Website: bh-photo
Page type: payment
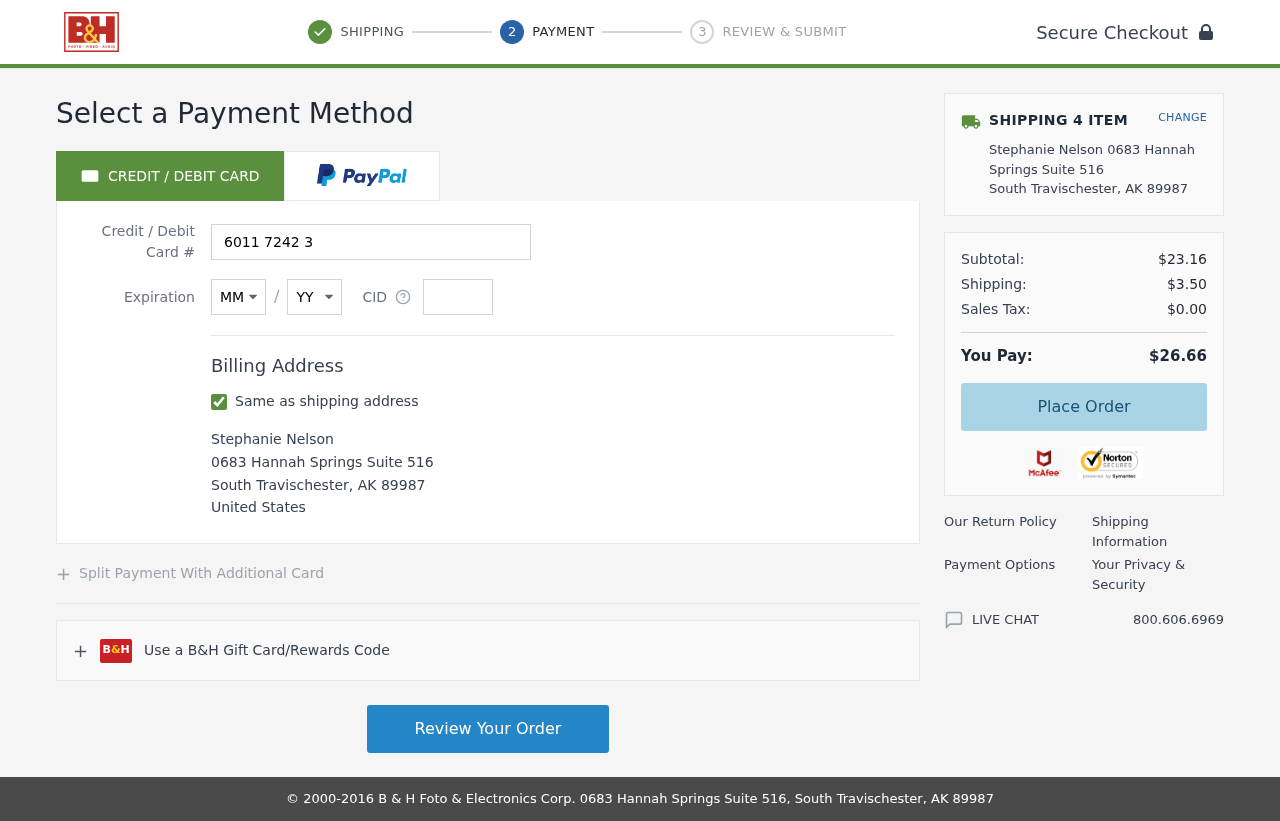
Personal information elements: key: PII_CARD_CVV
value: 054
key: PII_CARD_EXPIRY_MONTH
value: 11
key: PII_CARD_EXPIRY_YEAR
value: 27
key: PII_CARD_NUMBER
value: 6011 7242 3086 9207
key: PII_CITY
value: South Travischester
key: PII_COUNTRY
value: United States
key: PII_FULLNAME
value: Stephanie Nelson
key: PII_POSTCODE
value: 89987
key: PII_STATE_ABBR
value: AK
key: PII_STREET
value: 0683 Hannah Springs Suite 516
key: PII_FULLNAME2
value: Stephanie Nelson
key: PII_STREET2
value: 0683 Hannah Springs Suite 516
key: PII_CITY2
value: South Travischester
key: PII_STATE_ABBR2
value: AK
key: PII_POSTCODE2
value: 89987
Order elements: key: ORDER_NUM_ITEMS
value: SHIPPING 4 ITEM
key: ORDER_SUBTOTAL
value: $23.16
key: ORDER_SHIPPING_COST
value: $3.50
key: ORDER_TAX
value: $0.00
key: ORDER_TOTAL
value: $26.66